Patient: sex F, age 63
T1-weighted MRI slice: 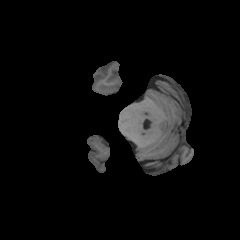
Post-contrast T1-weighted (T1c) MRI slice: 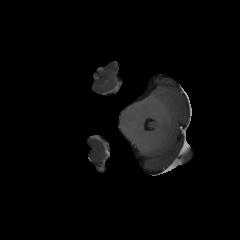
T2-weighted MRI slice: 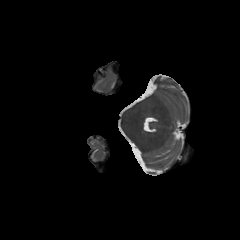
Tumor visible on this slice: no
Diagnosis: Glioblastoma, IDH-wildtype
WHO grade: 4